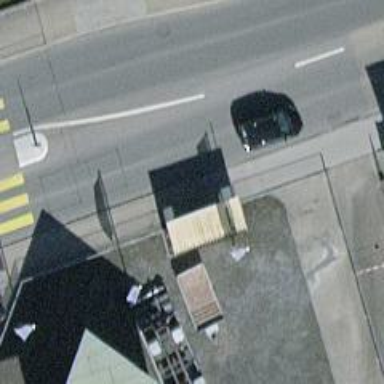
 serving as platform for public transportation."